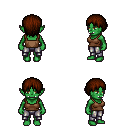
a pixel art fantasy rpg character, female body template, orc, green skin, brown pirate shirt, metal pants, brown plain hairstyle, four views (front, back, left, right), 2x2 character sprite sheet, small pixel art, hard edges, no anti-aliasing